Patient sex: M
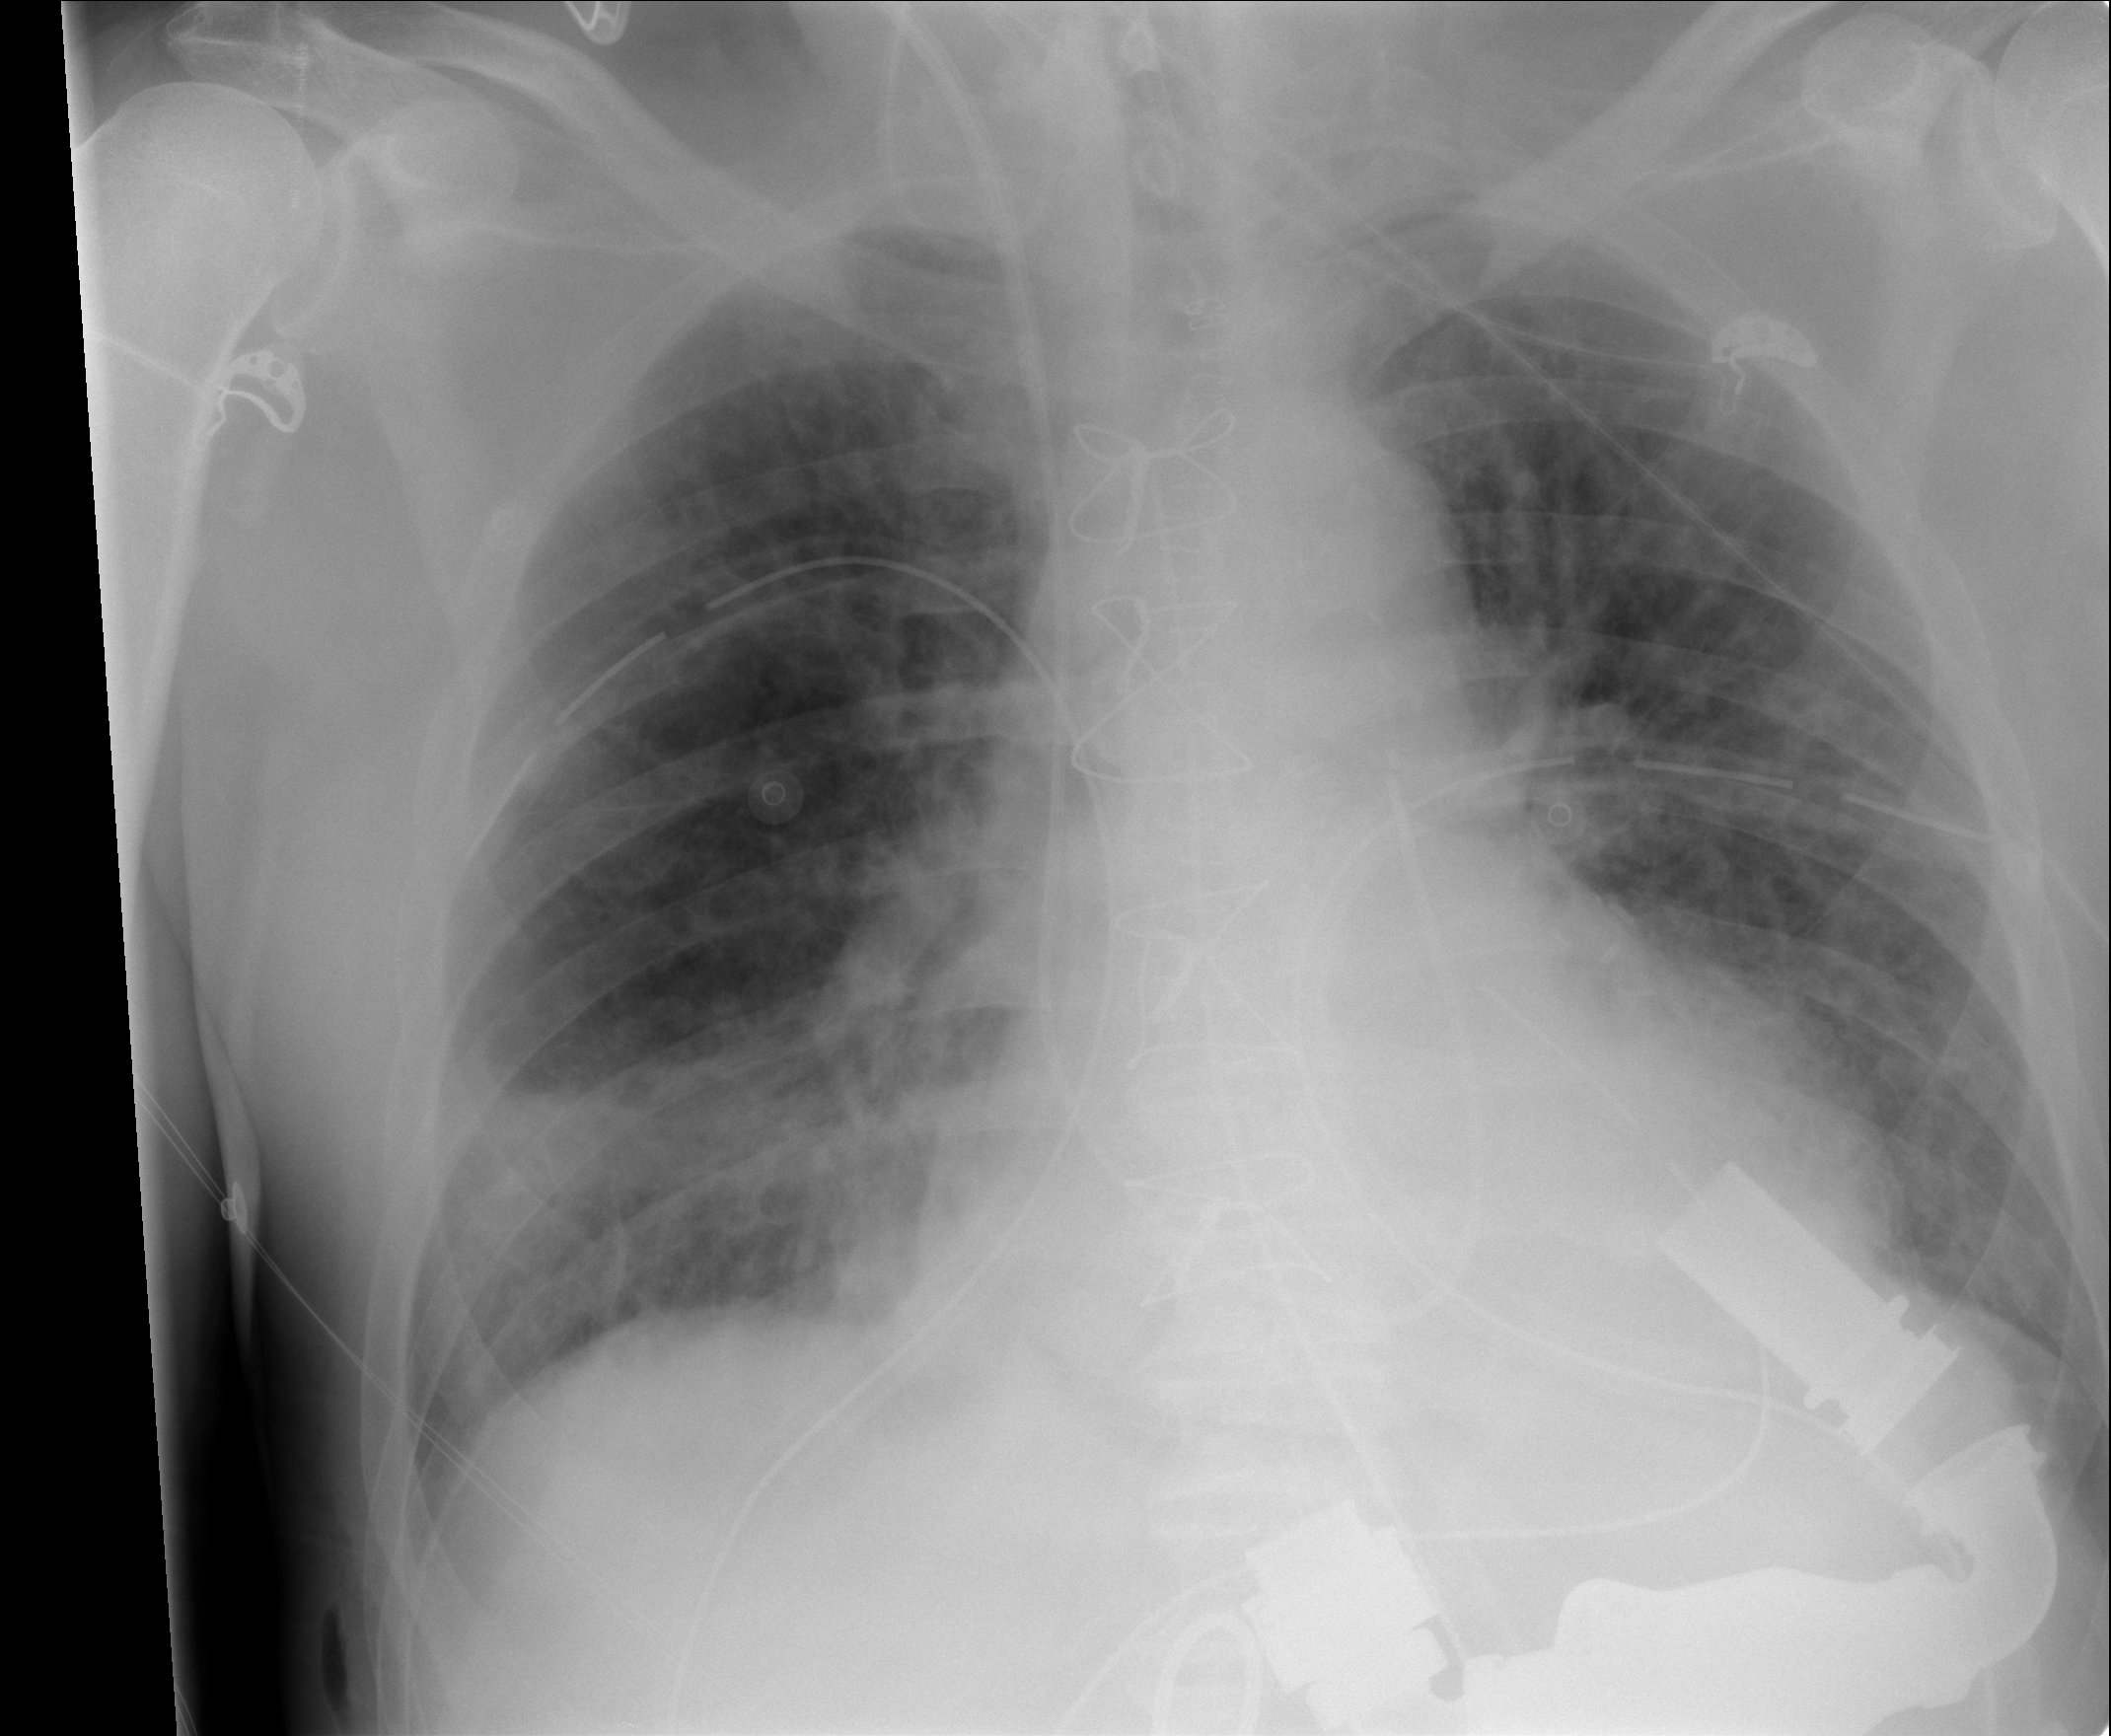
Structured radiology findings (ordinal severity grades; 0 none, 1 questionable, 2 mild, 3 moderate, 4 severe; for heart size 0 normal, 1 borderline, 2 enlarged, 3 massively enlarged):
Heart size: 2
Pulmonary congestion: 3
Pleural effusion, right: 1
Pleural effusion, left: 0
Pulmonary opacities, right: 2
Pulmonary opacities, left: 2
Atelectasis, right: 2
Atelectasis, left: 2